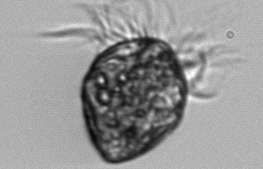
Label: Strombidium_morphotype1